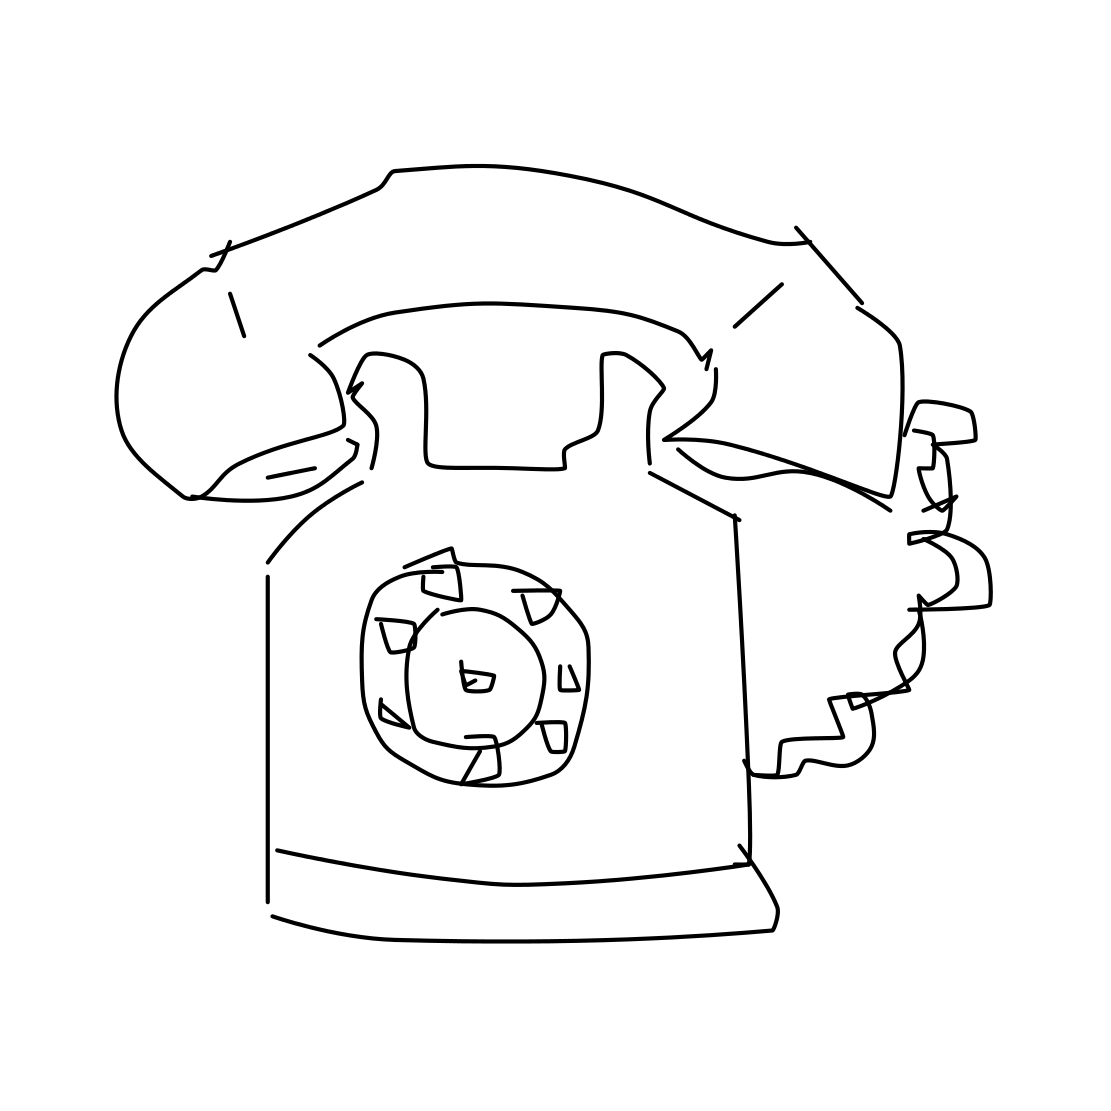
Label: telephone